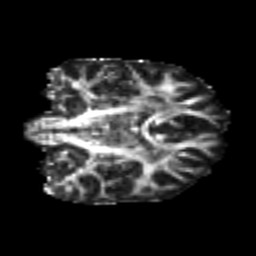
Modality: FA
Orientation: coronal
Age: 23
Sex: female
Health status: healthy
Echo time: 0.074 s